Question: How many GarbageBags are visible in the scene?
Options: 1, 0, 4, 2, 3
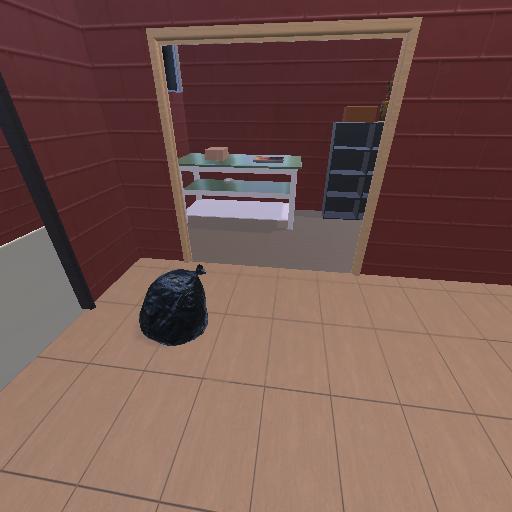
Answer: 1